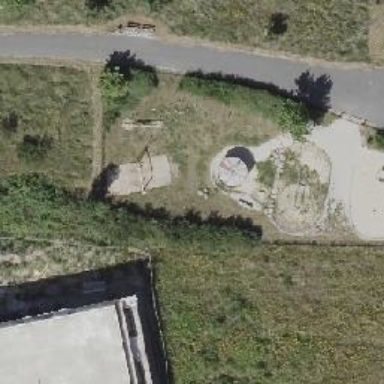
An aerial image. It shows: Playground featuring climbing frame.